Field crop: tomato
Growth stage: 1
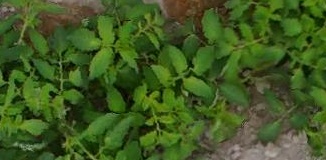
Species: tomato